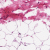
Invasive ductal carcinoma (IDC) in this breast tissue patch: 0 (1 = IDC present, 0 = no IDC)